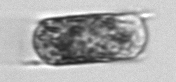
Label: Hemiaulus